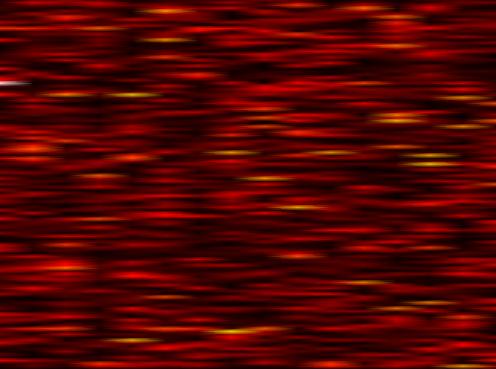
Label: FOFDM